Field crop: maize
Growth stage: 2
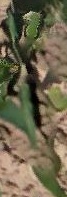
Species: maize